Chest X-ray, PA view. Patient: 61 years old, sex F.
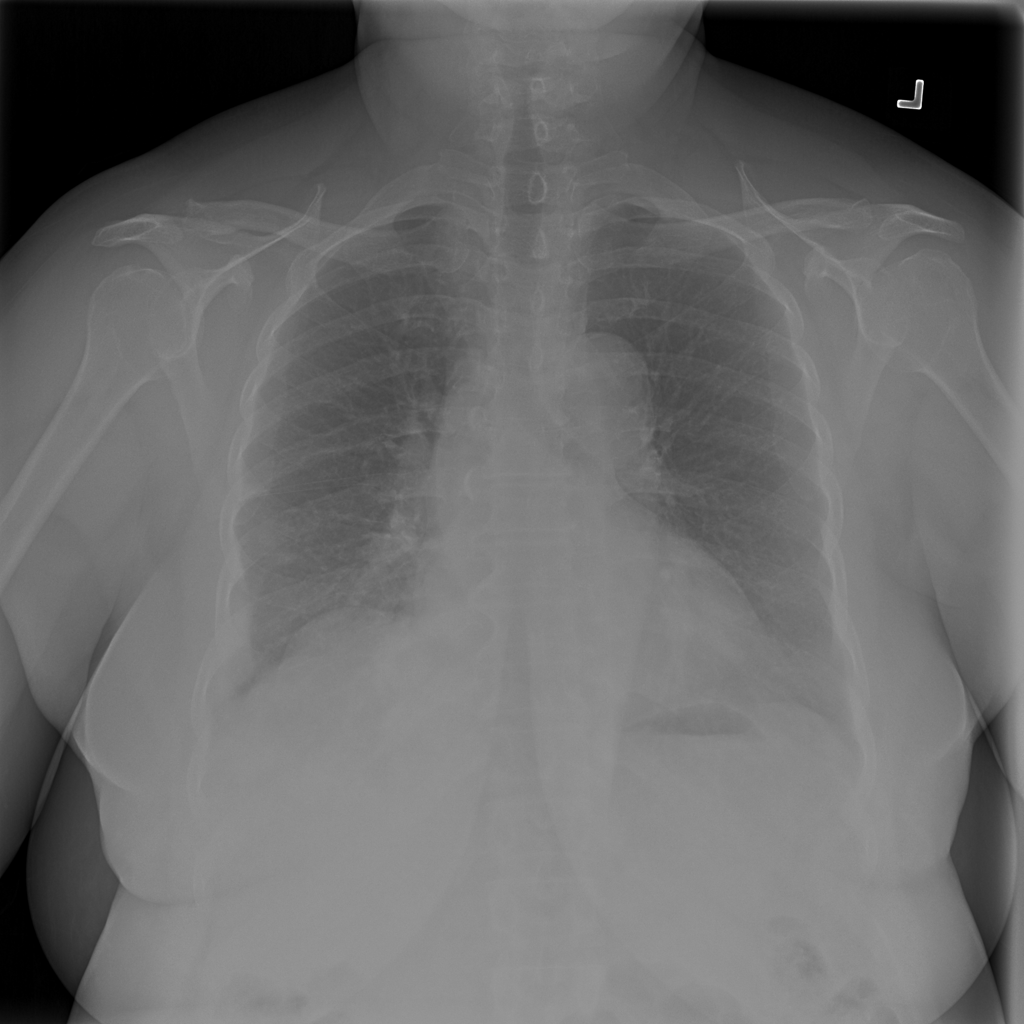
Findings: Cardiomegaly, Consolidation, Pleural_Thickening